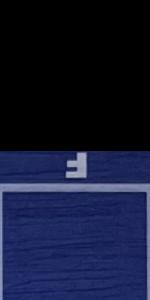
Label: Empty